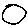
Label: circle